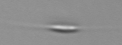
Label: Cylindrotheca_morphotype1